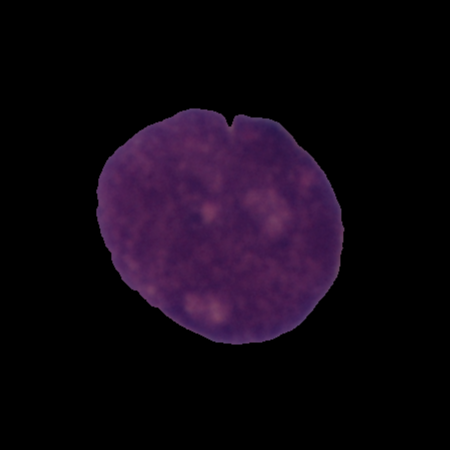
Label: cancer